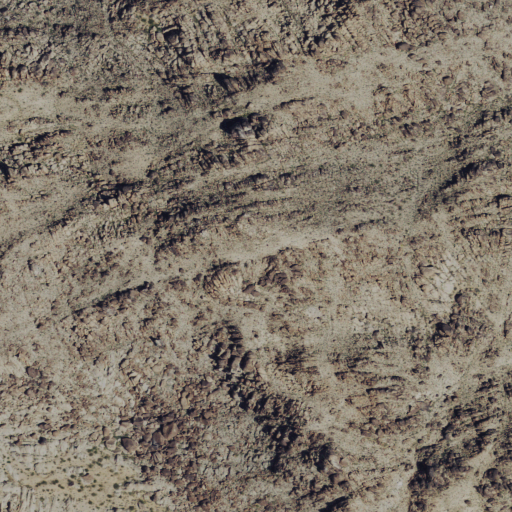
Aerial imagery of ridge(s) in California named Spy Mountain containing only shrub